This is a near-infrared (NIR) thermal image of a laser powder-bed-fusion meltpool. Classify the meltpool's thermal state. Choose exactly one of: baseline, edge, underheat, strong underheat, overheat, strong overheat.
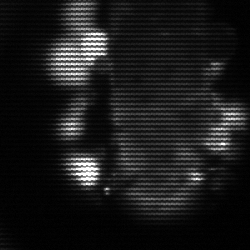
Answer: strong underheat